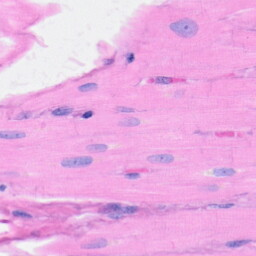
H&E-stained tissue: Heart